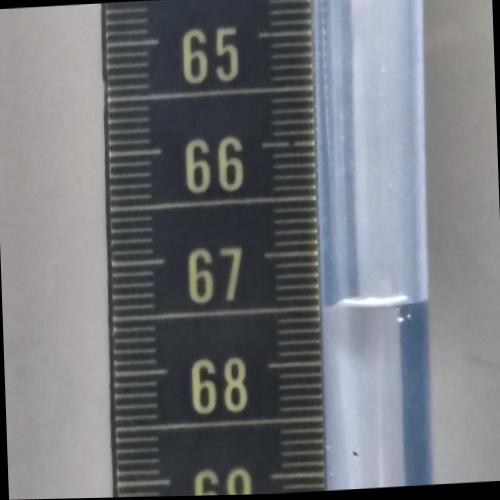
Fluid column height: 67.5 cm